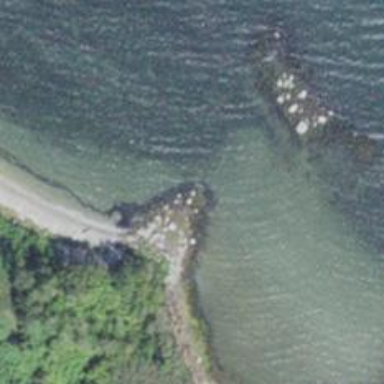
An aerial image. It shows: Natural rock reef.